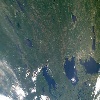
Label: land